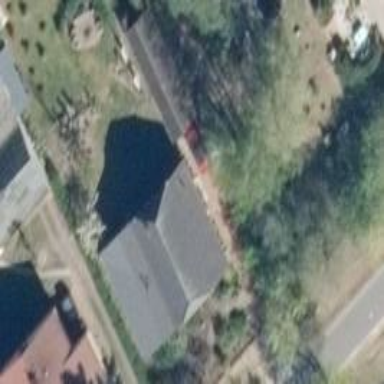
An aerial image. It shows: Simple and straightforward house.